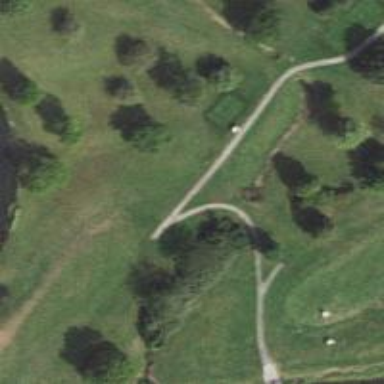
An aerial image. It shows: Path used for both walking and golf.